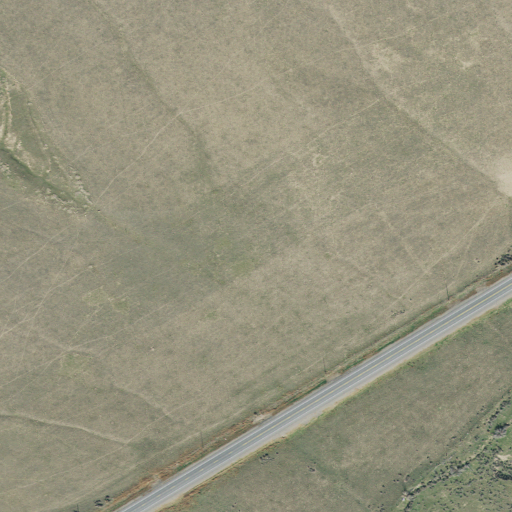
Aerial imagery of valley in Utah named Crafts Canyon containing shrub, grassland, low intensity development, and open development